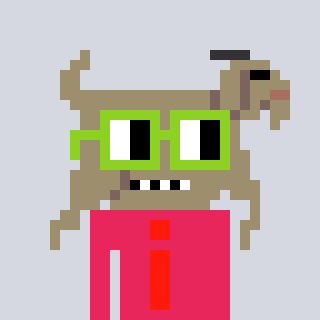
a pixel art character with square light green glasses, a goat-shaped head and a redpinkish-colored body on a cool background